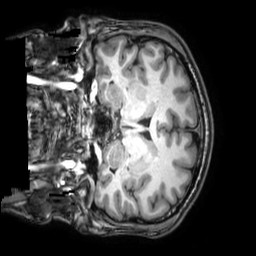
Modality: T1w
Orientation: coronal
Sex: male
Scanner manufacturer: philips
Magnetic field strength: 3 T
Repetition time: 0.008145 s
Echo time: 0.00373 s